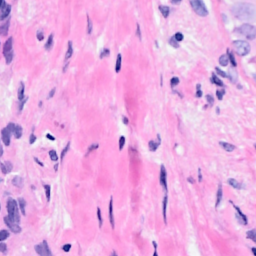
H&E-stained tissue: Breast